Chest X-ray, PA view. Patient: 62 years old, sex M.
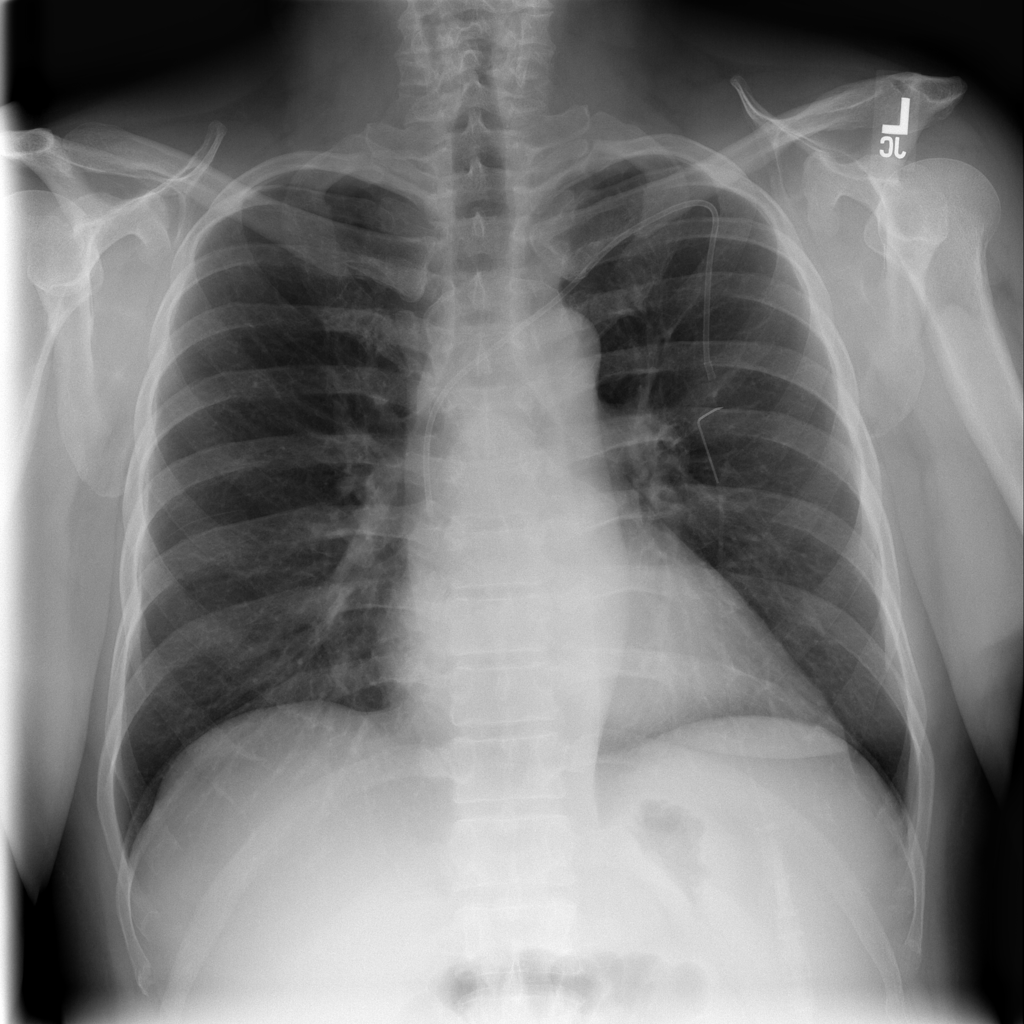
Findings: No Finding